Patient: sex F, age 58
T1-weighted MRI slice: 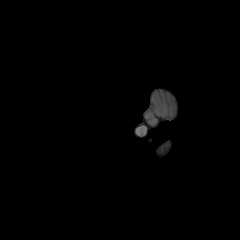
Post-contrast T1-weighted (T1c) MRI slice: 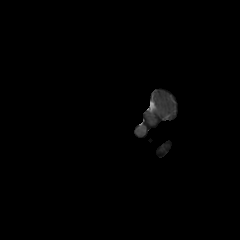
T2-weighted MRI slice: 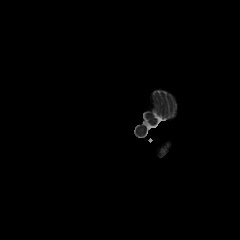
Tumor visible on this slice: no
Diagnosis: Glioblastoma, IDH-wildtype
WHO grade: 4